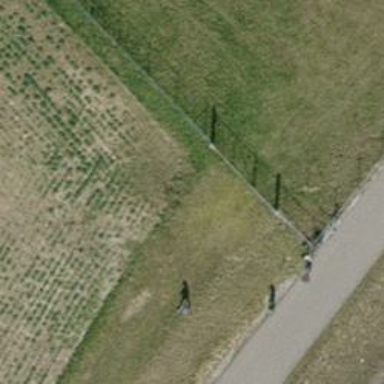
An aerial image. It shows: Gate.